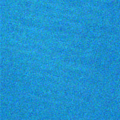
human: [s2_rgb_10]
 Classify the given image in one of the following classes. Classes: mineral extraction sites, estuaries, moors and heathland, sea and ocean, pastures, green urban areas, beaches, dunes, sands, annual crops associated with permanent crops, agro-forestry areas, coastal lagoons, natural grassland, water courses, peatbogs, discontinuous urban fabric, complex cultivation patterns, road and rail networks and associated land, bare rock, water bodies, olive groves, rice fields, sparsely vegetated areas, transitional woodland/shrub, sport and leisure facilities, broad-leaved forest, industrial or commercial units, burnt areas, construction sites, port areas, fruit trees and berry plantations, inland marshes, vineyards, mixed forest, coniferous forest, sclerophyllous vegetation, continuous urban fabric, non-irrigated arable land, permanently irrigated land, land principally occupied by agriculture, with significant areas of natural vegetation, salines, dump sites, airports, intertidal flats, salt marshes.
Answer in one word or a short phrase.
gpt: sea and ocean